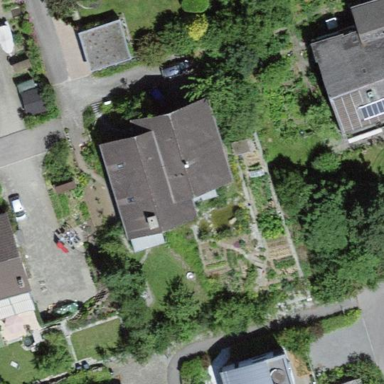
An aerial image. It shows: Simple house.